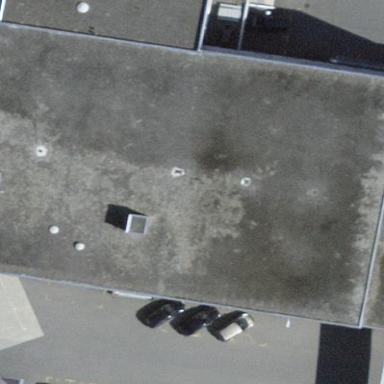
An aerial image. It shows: Commercial building.